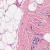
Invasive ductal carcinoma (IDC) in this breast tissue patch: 0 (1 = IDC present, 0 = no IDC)